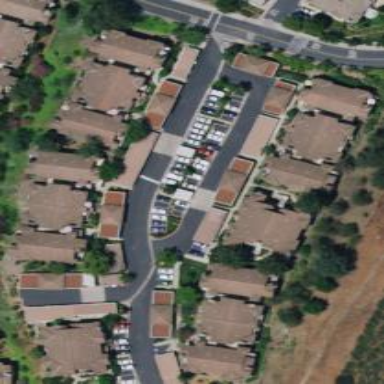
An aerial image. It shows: Living street.